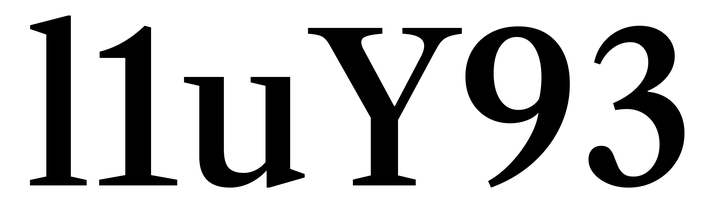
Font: LibreCaslonText_Medium